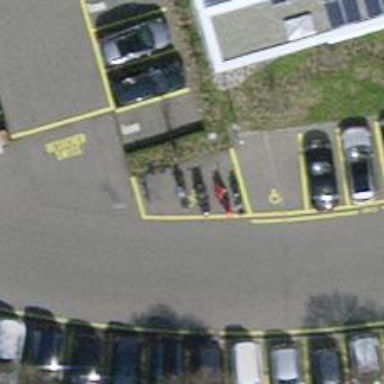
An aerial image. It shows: Bicycle parking area with floor facility.